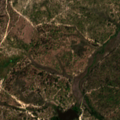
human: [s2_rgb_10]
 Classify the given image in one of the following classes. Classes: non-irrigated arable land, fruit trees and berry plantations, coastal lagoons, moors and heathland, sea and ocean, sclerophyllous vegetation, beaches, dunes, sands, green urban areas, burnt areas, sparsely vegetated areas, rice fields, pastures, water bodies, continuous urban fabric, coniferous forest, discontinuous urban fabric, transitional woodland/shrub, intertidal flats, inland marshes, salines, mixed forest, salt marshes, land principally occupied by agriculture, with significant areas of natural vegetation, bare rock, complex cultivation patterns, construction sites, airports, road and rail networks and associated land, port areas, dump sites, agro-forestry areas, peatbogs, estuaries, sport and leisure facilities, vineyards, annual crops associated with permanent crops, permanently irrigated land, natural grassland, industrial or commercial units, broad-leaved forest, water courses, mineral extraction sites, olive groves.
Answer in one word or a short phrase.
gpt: continuous urban fabric